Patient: sex F, age 38
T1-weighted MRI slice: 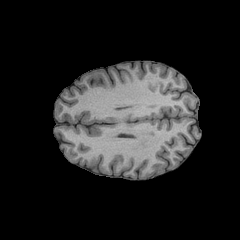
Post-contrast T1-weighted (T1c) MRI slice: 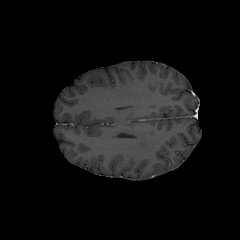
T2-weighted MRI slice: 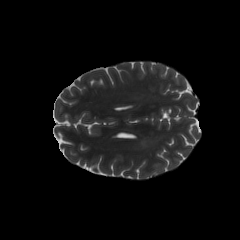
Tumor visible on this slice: no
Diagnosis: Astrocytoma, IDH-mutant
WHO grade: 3